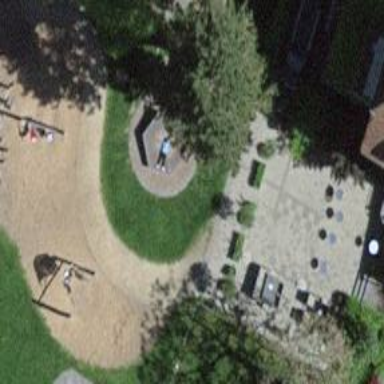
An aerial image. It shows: Seesaw in the playground.